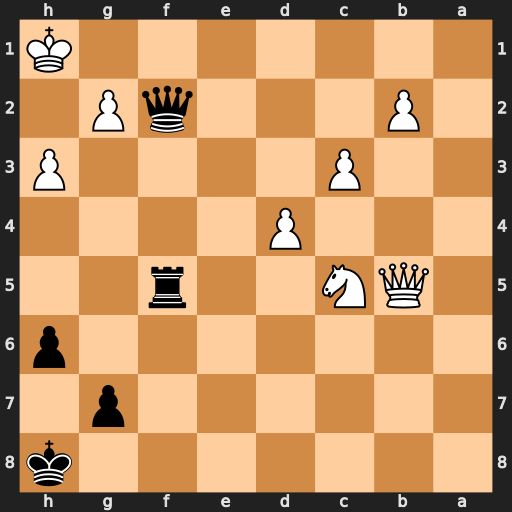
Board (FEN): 7k/6p1/7p/1QN2r2/3P4/2P4P/1P3qP1/7K
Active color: b
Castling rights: -
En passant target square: -
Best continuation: Qe1+ Kh2 Rf1 Qxf1 Qxf1